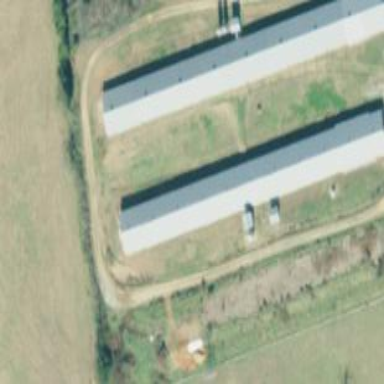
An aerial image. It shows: Poultry house.